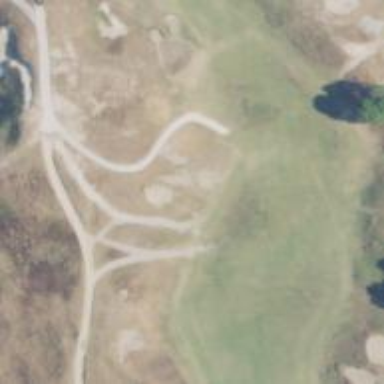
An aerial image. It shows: Path for both road and golf.